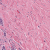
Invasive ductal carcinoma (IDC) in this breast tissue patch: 1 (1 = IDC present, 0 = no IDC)